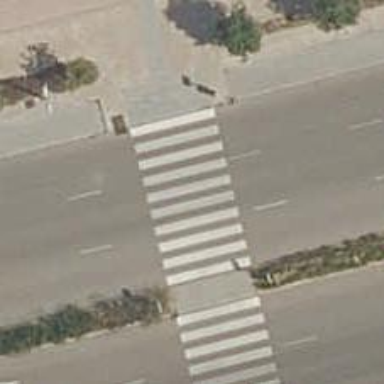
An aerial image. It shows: Uncontrolled crossing on the road.